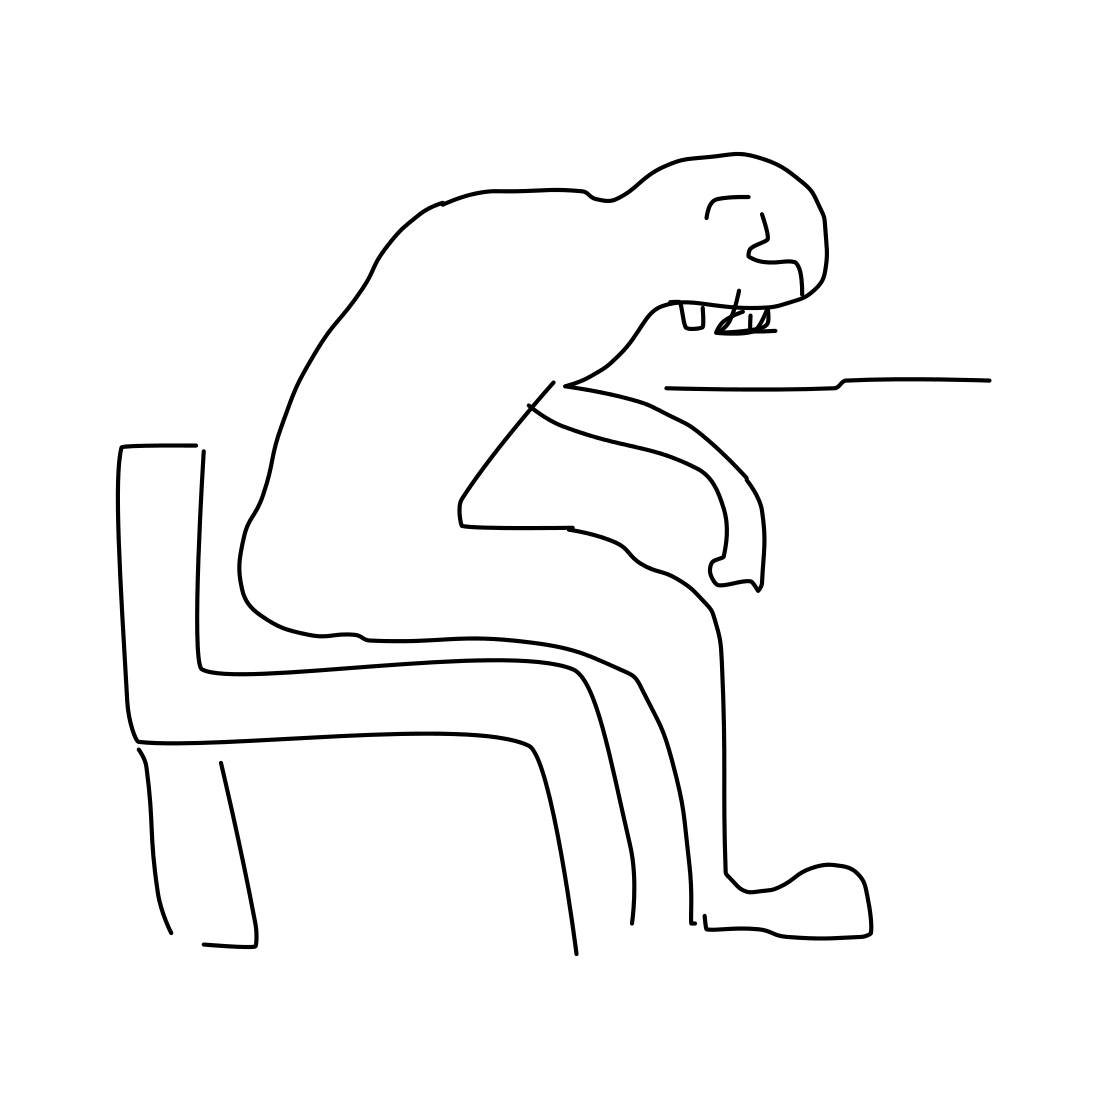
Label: person sitting